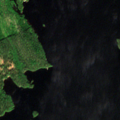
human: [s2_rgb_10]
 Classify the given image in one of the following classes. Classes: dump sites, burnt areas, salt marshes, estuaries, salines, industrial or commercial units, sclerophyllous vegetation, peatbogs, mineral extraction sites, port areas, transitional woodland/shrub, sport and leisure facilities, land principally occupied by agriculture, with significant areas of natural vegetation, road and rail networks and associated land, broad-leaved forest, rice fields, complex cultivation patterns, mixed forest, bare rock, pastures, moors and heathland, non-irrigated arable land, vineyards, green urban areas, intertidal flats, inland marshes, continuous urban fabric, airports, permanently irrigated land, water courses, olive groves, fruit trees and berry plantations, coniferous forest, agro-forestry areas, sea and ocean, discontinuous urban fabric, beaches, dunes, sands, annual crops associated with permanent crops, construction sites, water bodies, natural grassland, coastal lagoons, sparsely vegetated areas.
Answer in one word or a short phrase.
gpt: coniferous forest, mixed forest, water bodies